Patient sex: M
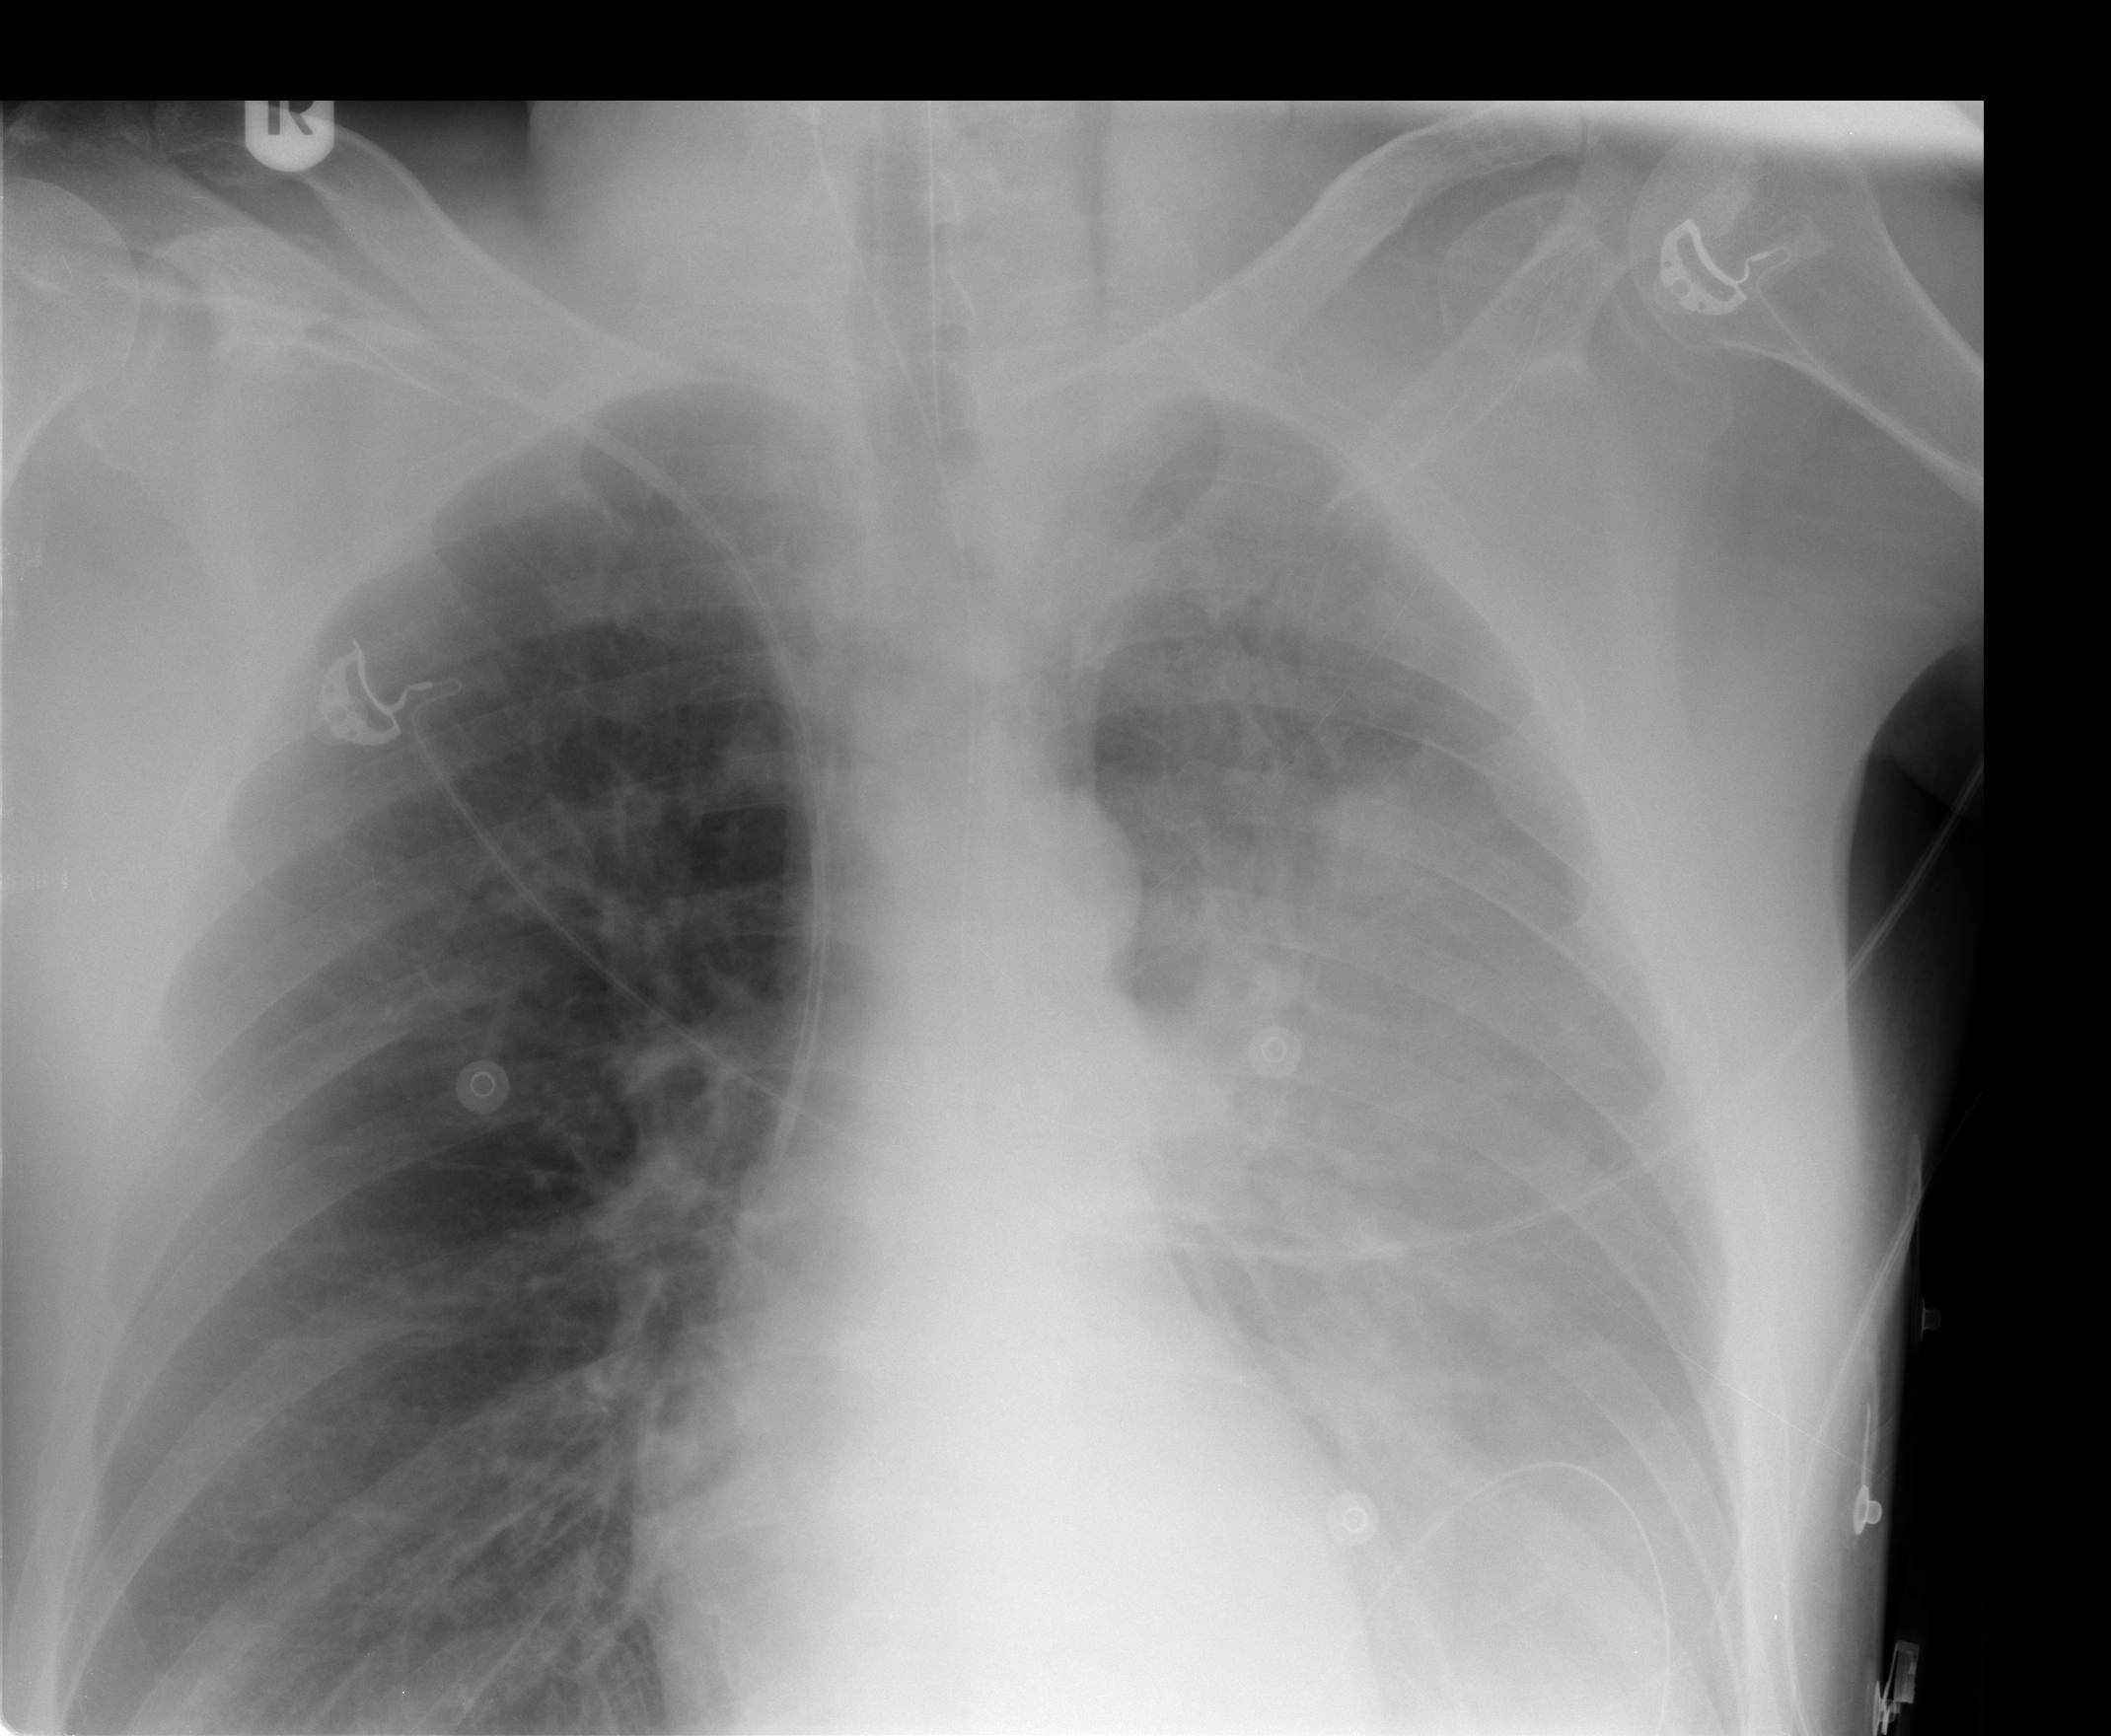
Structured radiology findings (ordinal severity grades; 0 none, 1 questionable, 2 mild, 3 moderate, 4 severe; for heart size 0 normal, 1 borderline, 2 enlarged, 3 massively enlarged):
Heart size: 0
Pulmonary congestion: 0
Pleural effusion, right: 0
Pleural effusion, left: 3
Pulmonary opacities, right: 0
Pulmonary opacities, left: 0
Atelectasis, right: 0
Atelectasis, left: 0